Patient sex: F
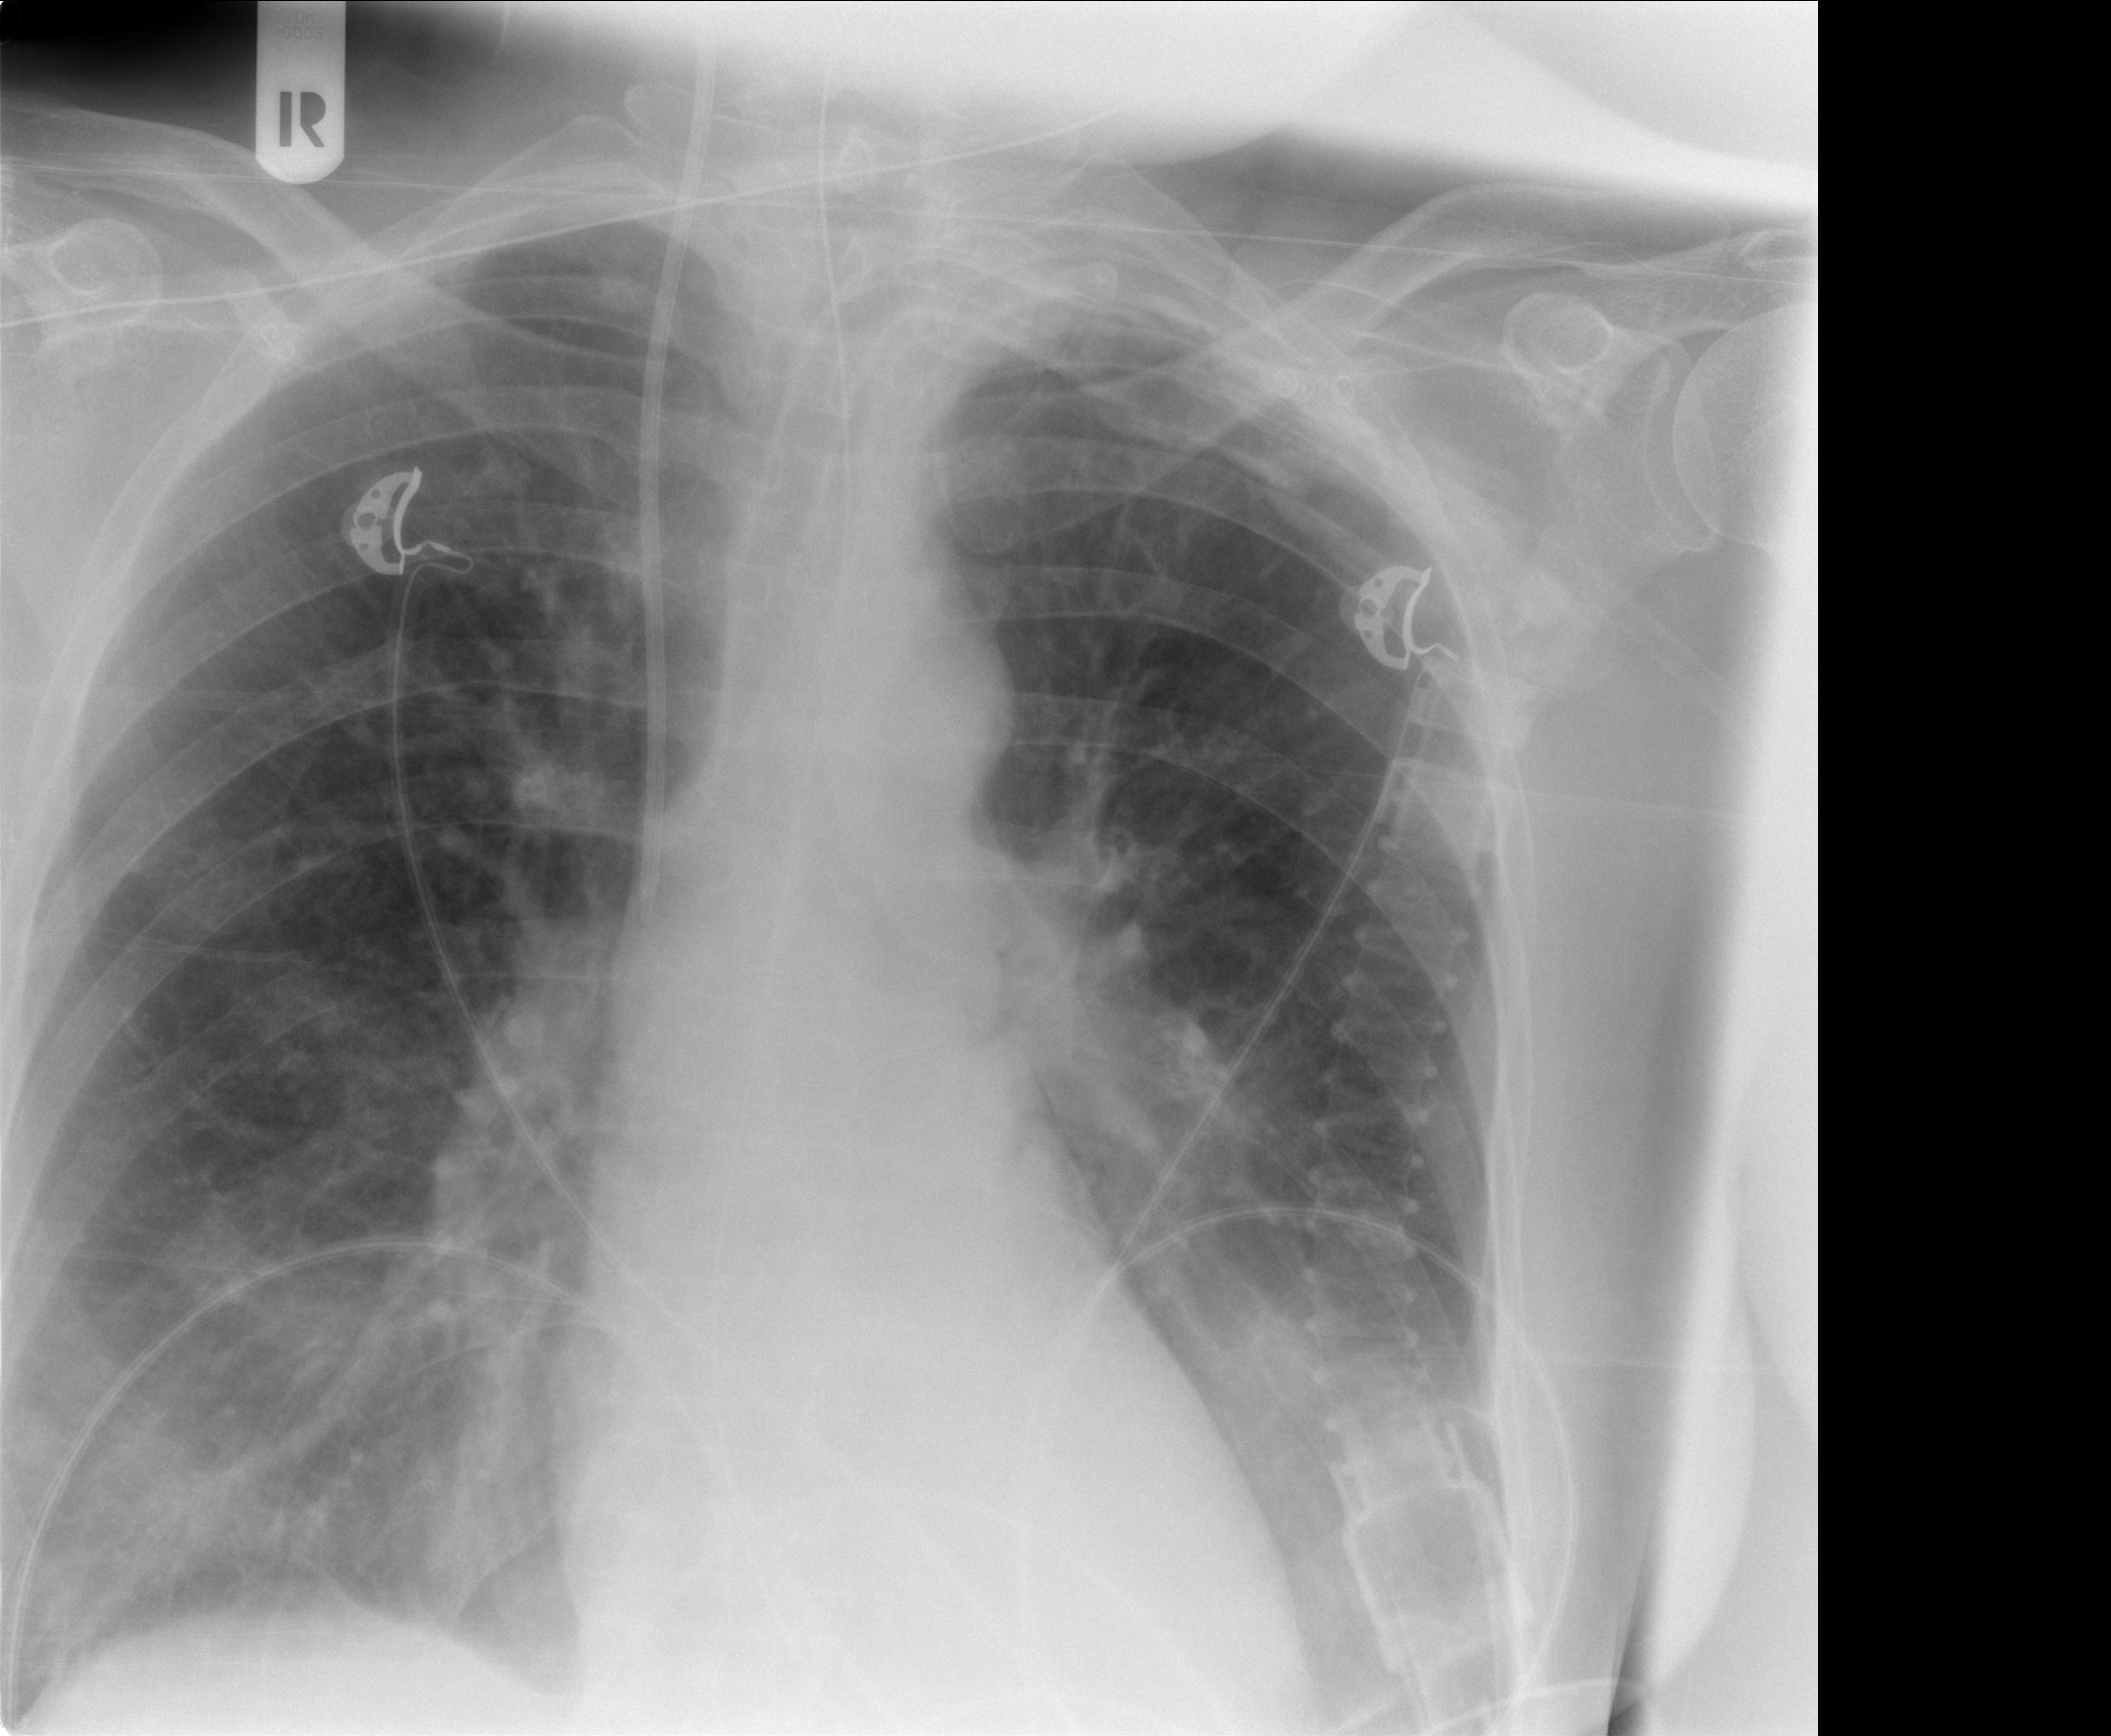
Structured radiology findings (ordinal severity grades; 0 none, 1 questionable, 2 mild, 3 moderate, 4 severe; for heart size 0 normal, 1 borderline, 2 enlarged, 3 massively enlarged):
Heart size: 0
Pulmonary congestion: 0
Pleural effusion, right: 0
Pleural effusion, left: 0
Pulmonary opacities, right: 0
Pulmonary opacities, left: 0
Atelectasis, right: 2
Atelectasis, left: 2